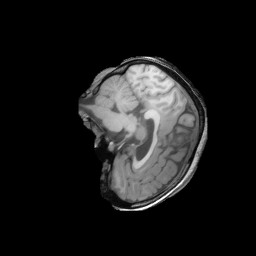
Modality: T1w
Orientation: sagittal
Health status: ill
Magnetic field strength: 3 T